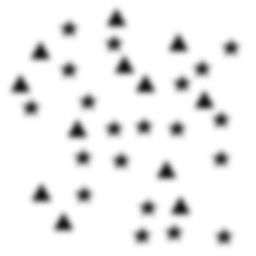
Squares: 0
Triangles: 12
Stars: 20
Total shapes: 32